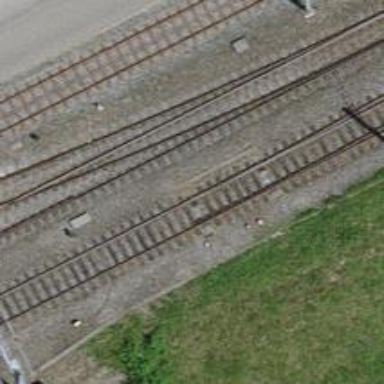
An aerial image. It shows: Railway switch.